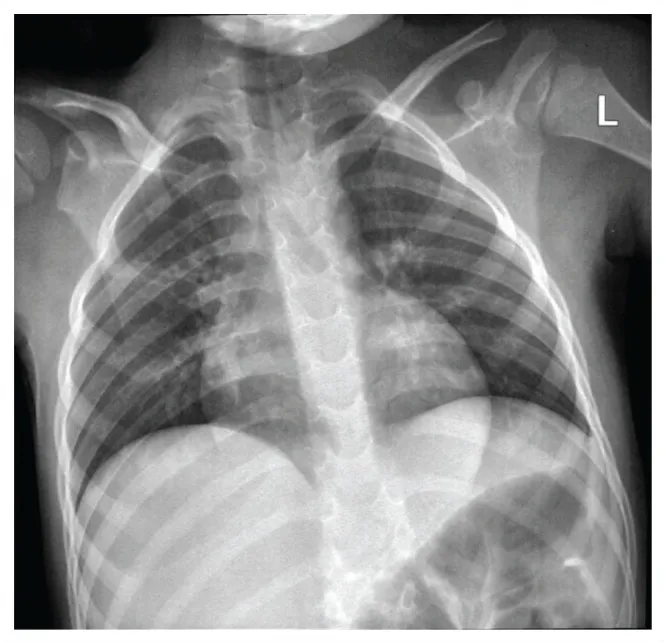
Plain X-ray demonstrating unremarkable features of the chest.
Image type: radiology (x_ray)